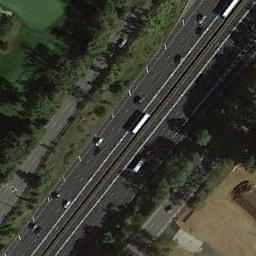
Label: freeway